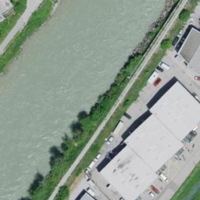
EUNIS habitat code: 55
Species observed at this site:
Prunus padus